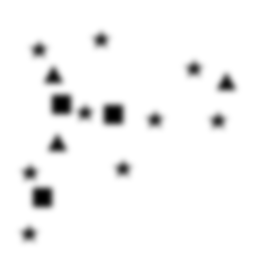
Squares: 3
Triangles: 3
Stars: 9
Total shapes: 15